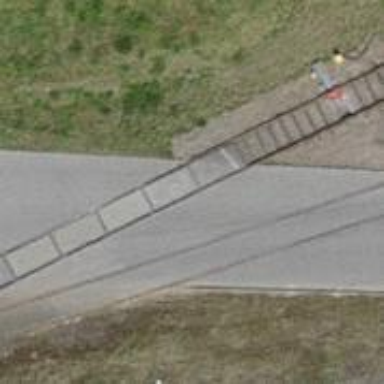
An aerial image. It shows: Railway level crossing.